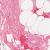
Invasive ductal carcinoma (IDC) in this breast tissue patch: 0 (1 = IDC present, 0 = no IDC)